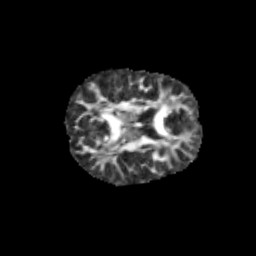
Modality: FA
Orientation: axial
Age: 12
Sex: female
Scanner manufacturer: siemens
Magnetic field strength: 3 T
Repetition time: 3.8 s
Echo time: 0.07 s